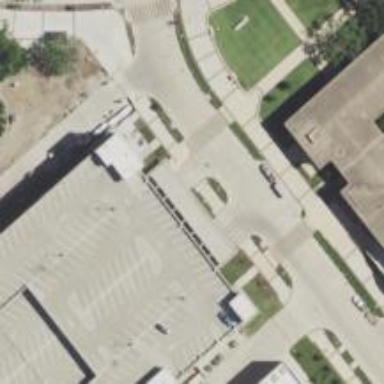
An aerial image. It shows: Parking space.